Question: I have a jComboBox in my Swing GUI, filling the value from my SQL Database.
All looks fine but when I run the application, my combobox appeared e.g [Black ...] with the 3 dots to the side.
Please advice how can I remove the 3 dots.
Edited:
Added code for my jComboBox and a image of it
'''
public void fillTankDepth()
{
String fill = "Select * from swdepth";
try{
ps = conn.prepareStatement(fill);
rs = ps.executeQuery();
while(rs.next()){
String depth = rs.getString("depth");
comboDepth.addItem(depth);
}
}
catch(Exception e){
JOptionPane.showMessageDialog(null, e);
}
}
'''

As per the image above, I've given quite a long width to it yet I'm unable to remove the 3 dots.
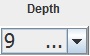
Answer: You likely aren't providing enough physical room on your GUI to display the data. Make more horizontal room for your combobox (i.e., make it longer).
> As per the image above, I've given quite a long width to it yet I'm unable to remove the 3 dots.
Looking at the screenshot you added, is that it's a data problem. Some jdbc drivers will give you space-padded strings out to the length of the column, even if the data is much shorter. For example, a column defined as char(10) that has the value "A" in it may come back from your query as . If this is the case, trim the strings before adding them to the combo:
'''
String depth = rs.getString("depth").trim();
'''
Also, as suggested by mKorbel, you can set the prototype for your combo:
'''
// if you're using strings, and the max length will be 10
comboDepth.setPrototypeDisplayValue("<PHONE>");
'''
Keep in mind, the padded spaces (as your screenshot suggests) will still be a problem if the spaces are causing the data to be longer than what you're expecting.